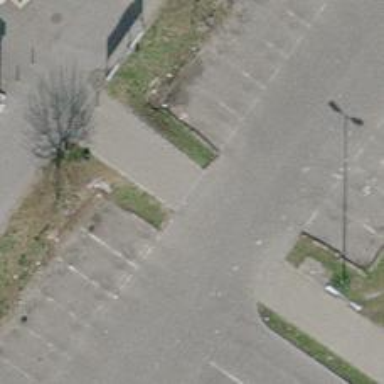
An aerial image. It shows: Paved parking aisle serving as service road.